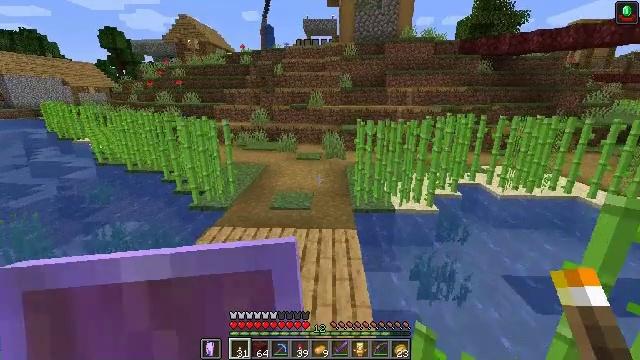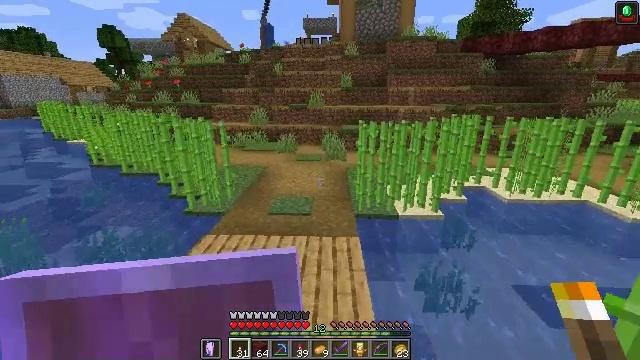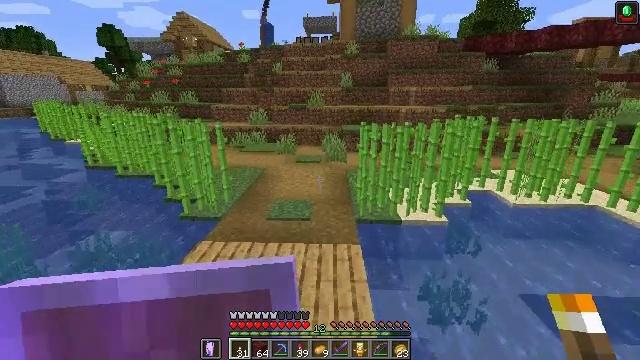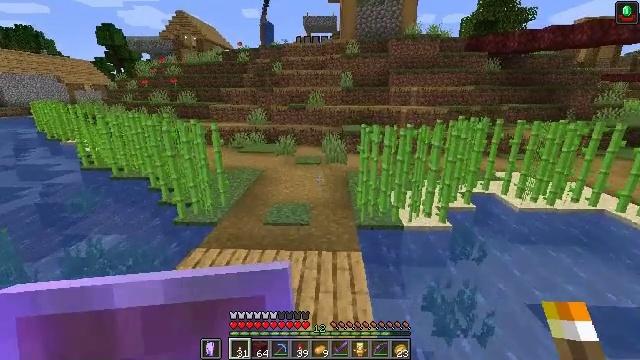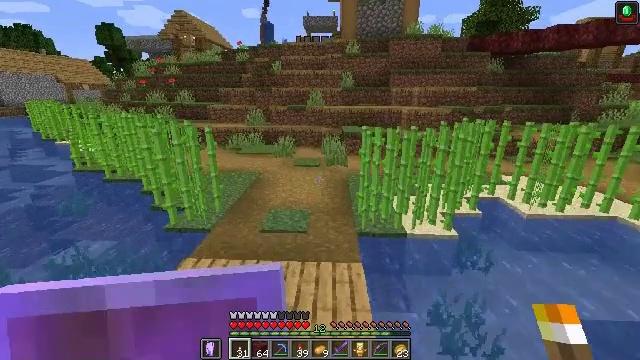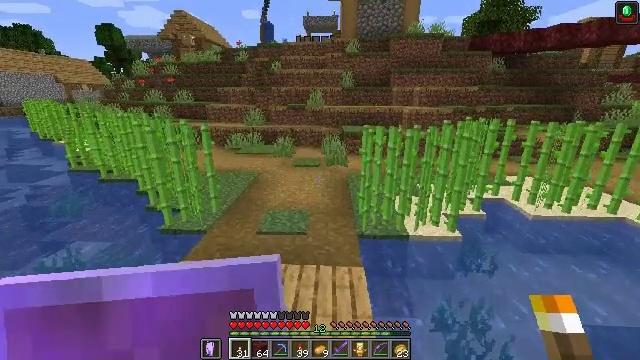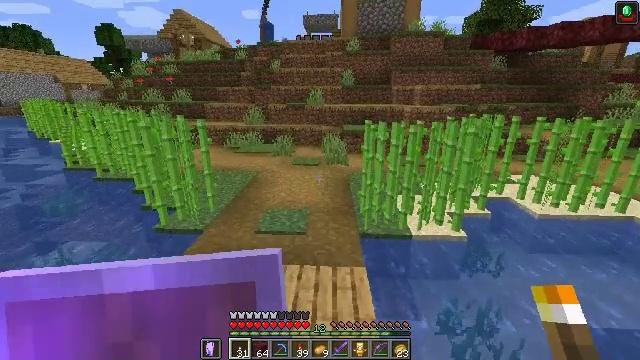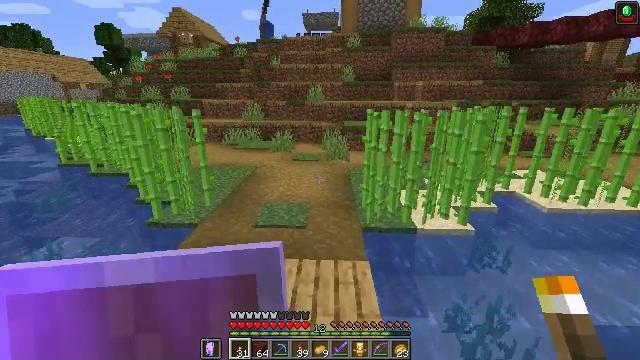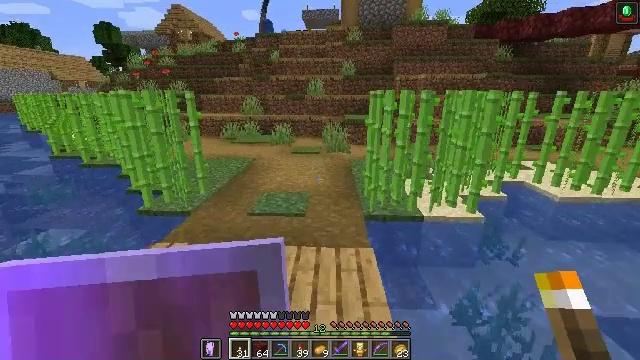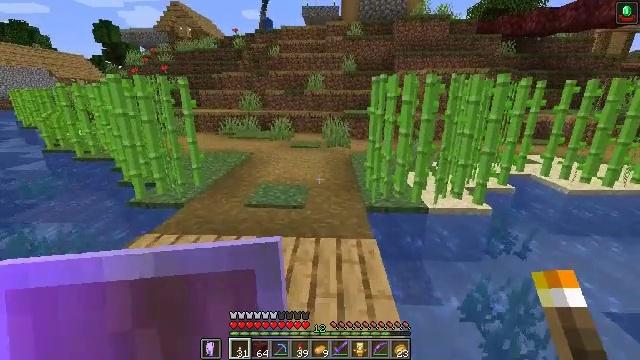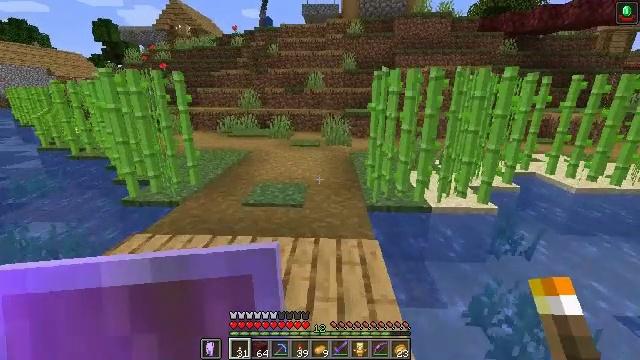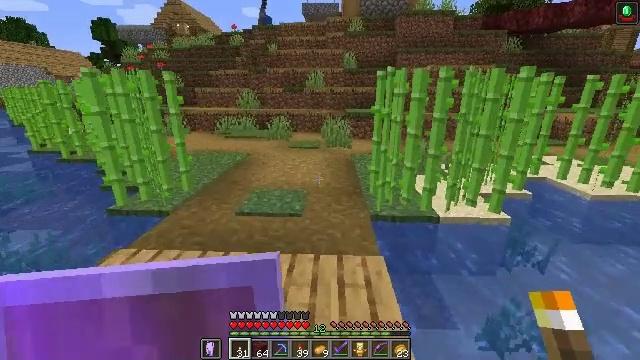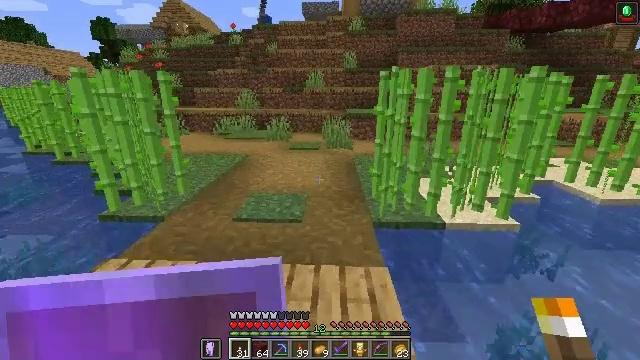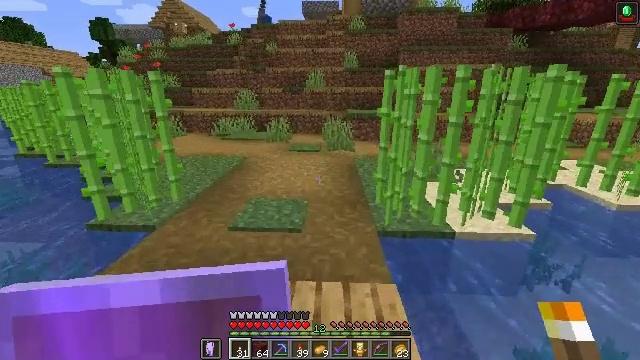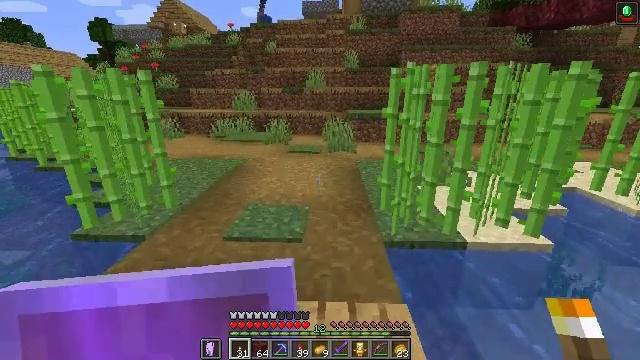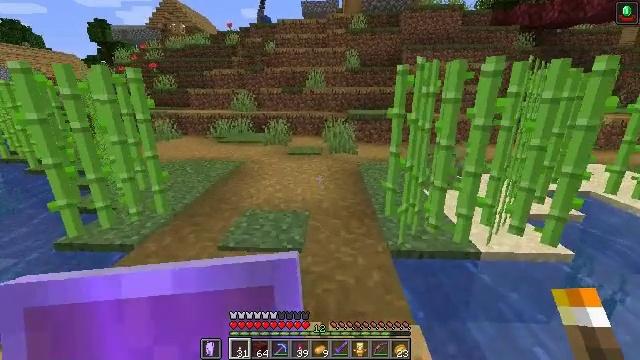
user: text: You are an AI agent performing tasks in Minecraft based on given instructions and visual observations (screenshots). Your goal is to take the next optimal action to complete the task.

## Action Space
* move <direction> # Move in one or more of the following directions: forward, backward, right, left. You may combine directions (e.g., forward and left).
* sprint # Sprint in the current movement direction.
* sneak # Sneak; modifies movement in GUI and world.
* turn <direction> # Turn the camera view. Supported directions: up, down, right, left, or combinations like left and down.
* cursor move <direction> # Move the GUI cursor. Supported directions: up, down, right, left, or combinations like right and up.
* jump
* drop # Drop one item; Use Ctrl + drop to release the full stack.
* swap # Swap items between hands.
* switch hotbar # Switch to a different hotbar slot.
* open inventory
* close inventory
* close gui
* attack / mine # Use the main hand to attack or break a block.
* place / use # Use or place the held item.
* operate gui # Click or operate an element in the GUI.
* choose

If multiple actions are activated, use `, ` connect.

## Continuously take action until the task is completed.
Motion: motion action
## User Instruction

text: Craft cooked mutton with raw mutton and coal in the furnace.
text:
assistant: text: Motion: move forward
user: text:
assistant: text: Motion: move forward
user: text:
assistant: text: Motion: move forward
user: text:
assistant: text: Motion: move forward
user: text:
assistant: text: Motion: move forward
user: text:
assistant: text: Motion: move forward
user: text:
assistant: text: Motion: move forward
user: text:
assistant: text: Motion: move forward
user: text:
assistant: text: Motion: move forward
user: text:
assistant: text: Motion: move forward
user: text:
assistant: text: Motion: move forward
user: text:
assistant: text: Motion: move forward
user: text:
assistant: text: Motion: move forward
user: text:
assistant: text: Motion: move forward
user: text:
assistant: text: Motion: move forward
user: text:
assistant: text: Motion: move forward
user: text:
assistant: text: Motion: move forward
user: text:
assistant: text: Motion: move forward
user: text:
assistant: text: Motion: move forward
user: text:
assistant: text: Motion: move forward
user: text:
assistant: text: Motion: move forward
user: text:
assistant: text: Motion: move forward
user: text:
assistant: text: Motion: move forward
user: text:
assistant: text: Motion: move forward
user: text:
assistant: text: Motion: move forward
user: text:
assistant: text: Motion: move forward
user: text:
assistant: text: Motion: move forward and move left
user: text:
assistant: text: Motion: move forward and move left
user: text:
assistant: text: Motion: move forward and move left
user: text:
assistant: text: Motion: move forward and move left